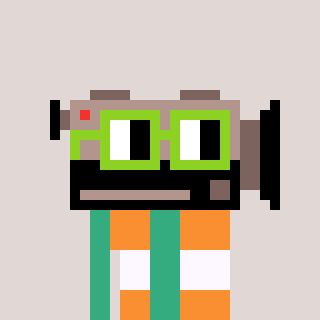
a pixel art character with square light green glasses, a camcorder-shaped head and a teal-colored body on a warm background